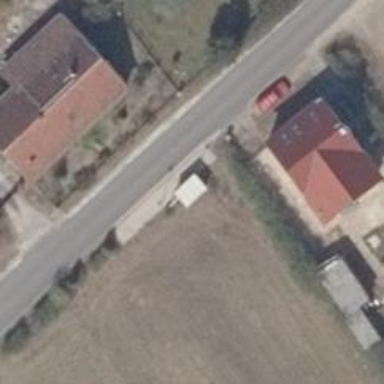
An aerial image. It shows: Public transport shelter.